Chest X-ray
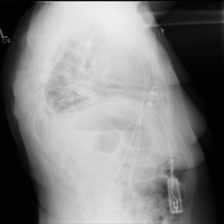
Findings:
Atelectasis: positive
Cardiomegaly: negative
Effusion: negative
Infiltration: negative
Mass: negative
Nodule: positive
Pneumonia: negative
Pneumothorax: negative
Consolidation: negative
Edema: positive
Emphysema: positive
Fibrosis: negative
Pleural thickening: negative
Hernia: negative